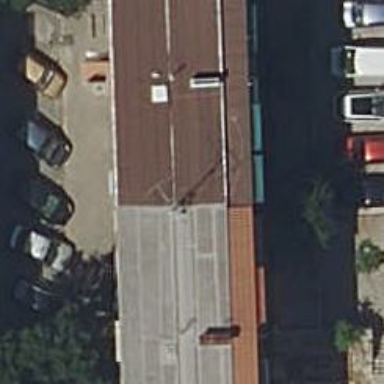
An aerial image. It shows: Building.